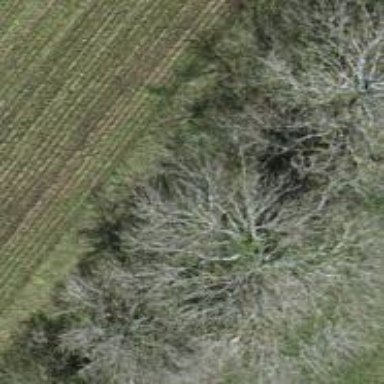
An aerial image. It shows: Row of trees in natural setting.